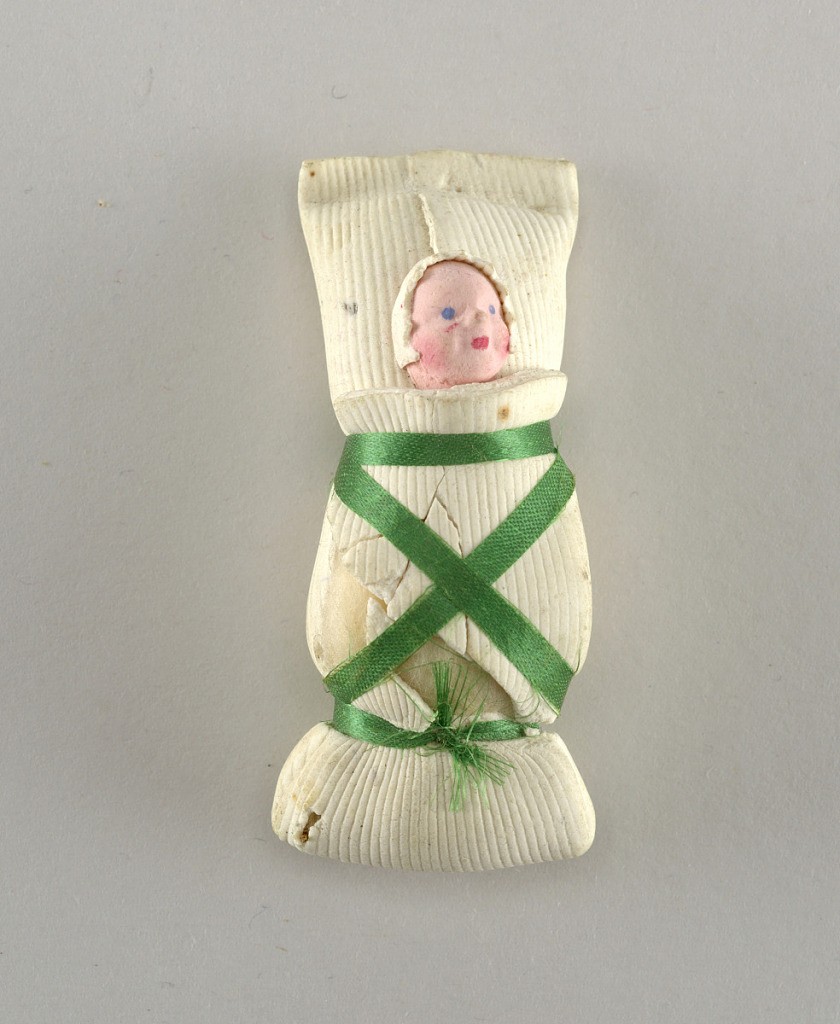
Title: Ornament, Christmas tree
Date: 1850–99
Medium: Sugar on cotton
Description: Swaddled baby, tied with green ribbon.